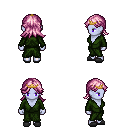
a pixel art fantasy rpg character, female body template, dark elf, purple skin, green robe, magenta pants, pink loose hair, gold tiara, gray slippers, four views (front, back, left, right), 2x2 character sprite sheet, small pixel art, hard edges, no anti-aliasing